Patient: sex M, age 59
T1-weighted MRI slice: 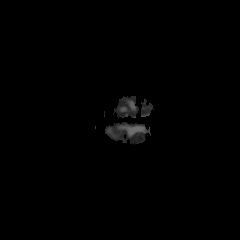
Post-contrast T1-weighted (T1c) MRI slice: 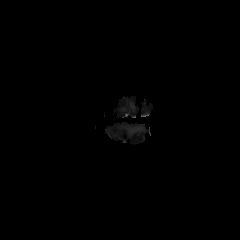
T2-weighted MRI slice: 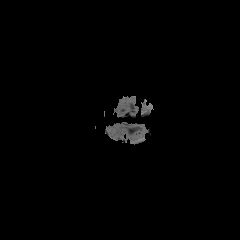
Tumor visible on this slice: no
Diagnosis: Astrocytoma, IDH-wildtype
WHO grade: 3